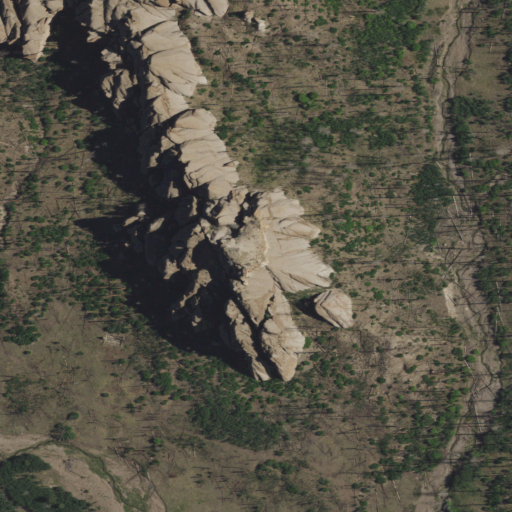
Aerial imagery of mountain in New Mexico named Tent Rock containing shrub, evergreen forest, grassland, woody wetlands, open development, low intensity development, herbaceous wetlands, and medium intensity development